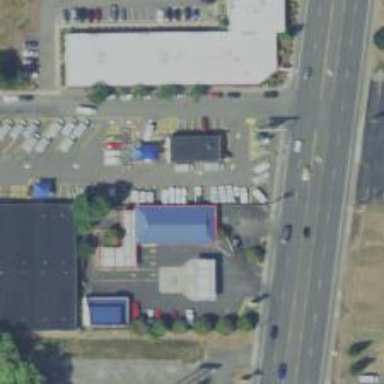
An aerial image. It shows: Convenience shop.